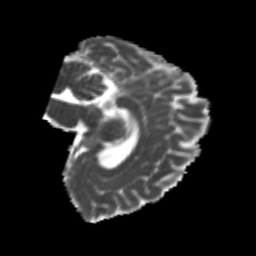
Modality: MD
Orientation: sagittal
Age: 24
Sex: female
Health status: healthy
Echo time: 0.074 s